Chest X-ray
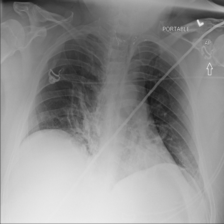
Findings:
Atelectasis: positive
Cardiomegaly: negative
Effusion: negative
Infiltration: negative
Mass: negative
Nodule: negative
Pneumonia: negative
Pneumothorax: negative
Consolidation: negative
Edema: negative
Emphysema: negative
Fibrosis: negative
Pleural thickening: negative
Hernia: negative